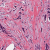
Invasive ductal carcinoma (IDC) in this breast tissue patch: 1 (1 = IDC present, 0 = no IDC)